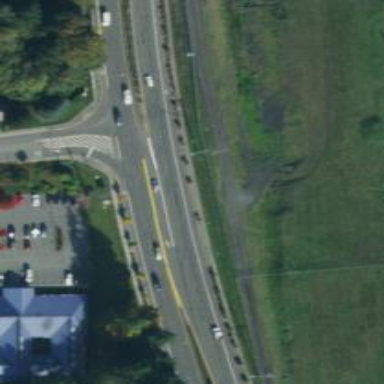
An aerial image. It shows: Asphalt road with primary link designation.